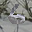
Label: 6